Question: I have a school project where i need to make a exact copy of a website.
The background is a bit tricky because i need to (what i think) add a radial ellipse but then with no sides or bottom, only the top.
when i try to make a ellipse i get a oval which covers all four sides (obviously) but i dont know hot to apply it to the top only.
can anyone help me out?
this is what is is supposed to look like
PLease pay attention to the background only

I already tried a ellipse and a normal radial gradient but i does not function how i want it to be.
this is the code i have
'''
background-image: radial-gradient(ellipse, white, lightgrey, lightgrey,
#1b1b2e
#1b1b2e);
'''
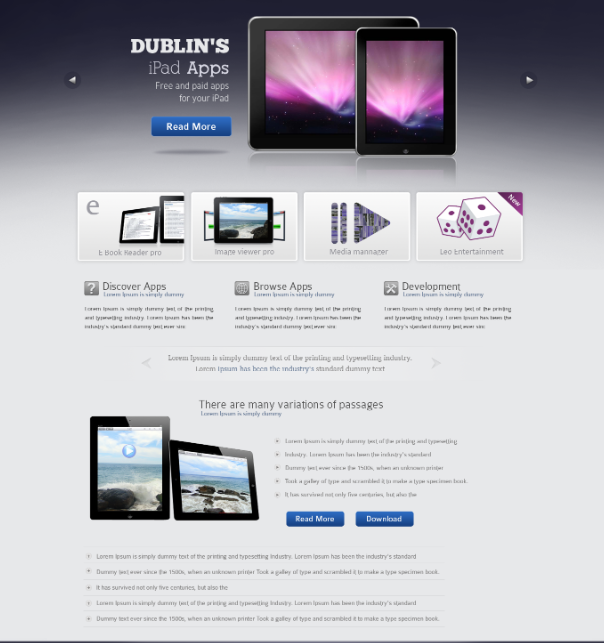
Answer: adjust your code like below:
'''
html {
min-height:100%;
background-image: radial-gradient(150% 150% at bottom center, white, lightgrey, #1b1b2e, #1b1b2e);
}
'''